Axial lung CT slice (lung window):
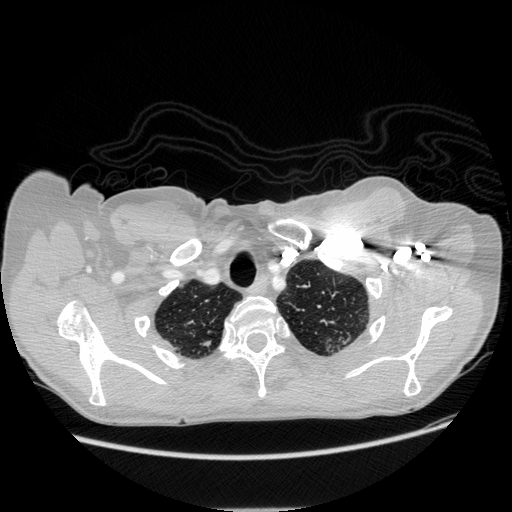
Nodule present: yes
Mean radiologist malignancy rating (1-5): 2.75